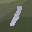
Label: 1